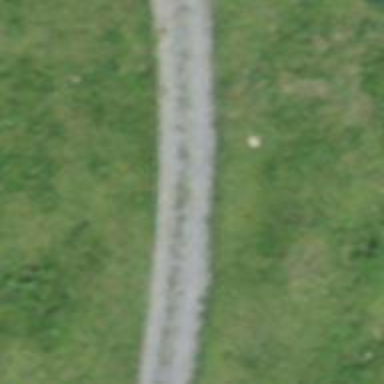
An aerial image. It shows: Well-maintained track road with grade 1 tracktype.